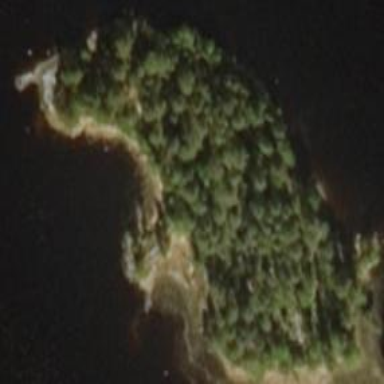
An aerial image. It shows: Image showing island.